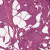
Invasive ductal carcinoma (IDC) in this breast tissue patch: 0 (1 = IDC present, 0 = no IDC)